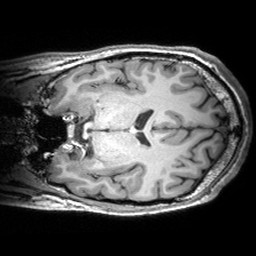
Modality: T1w
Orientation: coronal
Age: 26
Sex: male
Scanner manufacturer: siemens
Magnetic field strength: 3 T
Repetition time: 2.53 s
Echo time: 0.00299 s